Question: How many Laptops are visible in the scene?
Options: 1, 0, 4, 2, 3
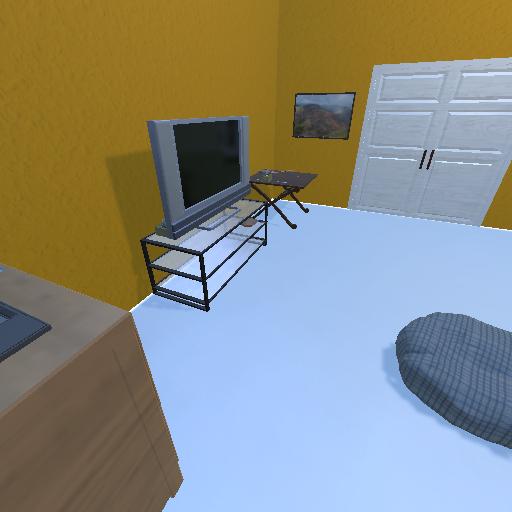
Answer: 1